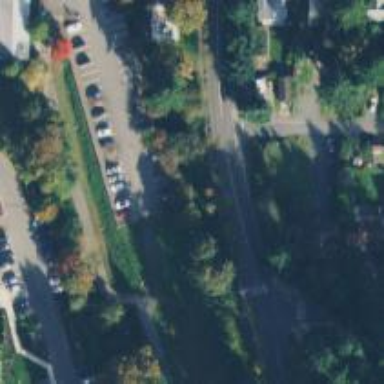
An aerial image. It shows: Solid stop line on the road marking.